Field crop: maize
Growth stage: 2
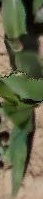
Species: maize